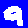
Digit: 9